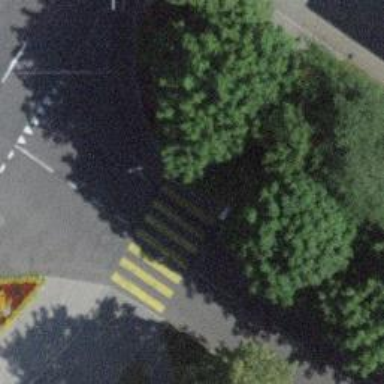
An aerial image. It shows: Zebra crossing on footway.